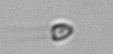
Label: flagellate